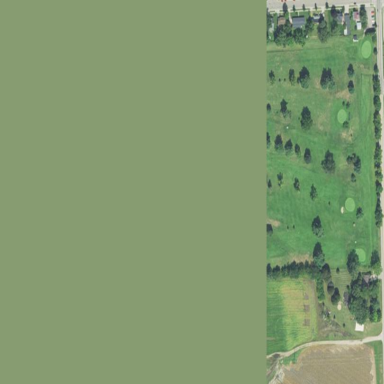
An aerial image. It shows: Golf course surrounded by greenery.